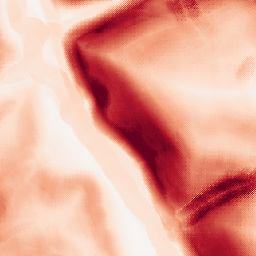
Category: morphological
Decomposition family: morphological_gradient
Decomposition parameters: size: 10
shape: disk
Upsampling method: regularized
Upsampling parameters: scale: 4
lambda_reg: 0.1
Upsampling scale: 4